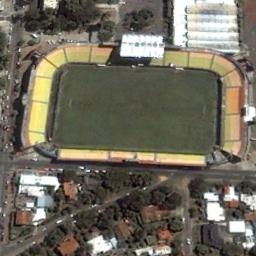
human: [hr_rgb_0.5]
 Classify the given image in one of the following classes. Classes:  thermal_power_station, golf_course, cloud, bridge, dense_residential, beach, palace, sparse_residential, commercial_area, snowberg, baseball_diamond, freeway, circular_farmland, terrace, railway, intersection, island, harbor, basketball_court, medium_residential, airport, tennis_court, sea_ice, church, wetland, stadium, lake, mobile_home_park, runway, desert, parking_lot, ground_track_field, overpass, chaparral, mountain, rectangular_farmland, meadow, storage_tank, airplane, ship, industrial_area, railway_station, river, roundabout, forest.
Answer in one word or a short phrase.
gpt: stadium